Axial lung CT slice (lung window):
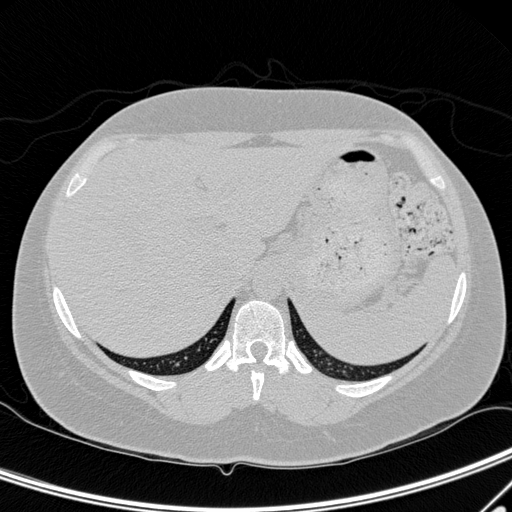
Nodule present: no